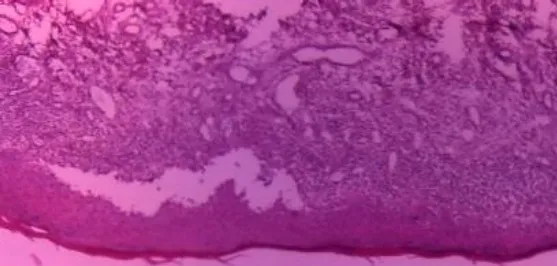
Histopathological findings at erosive lichen planus.
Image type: pathology (h&e)